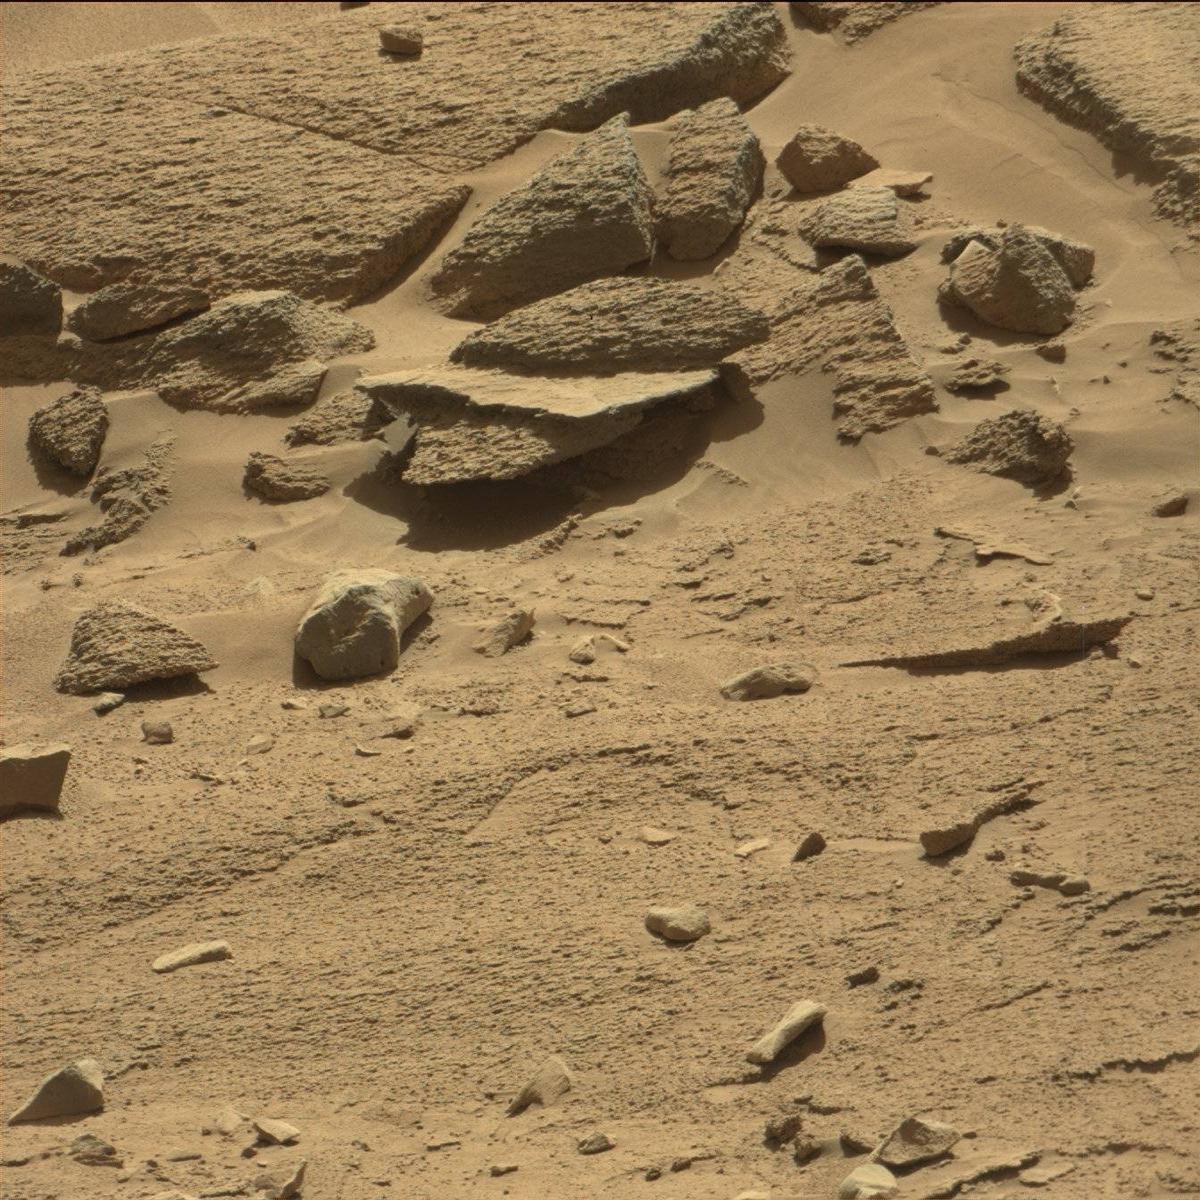
Terrain classes present: Bedrock, Rock, Sand / Soil